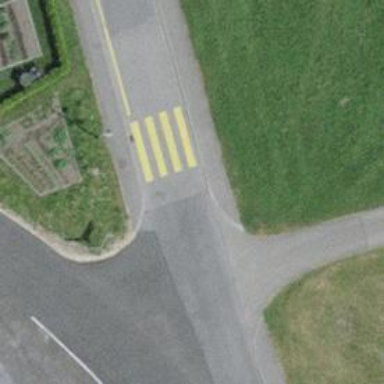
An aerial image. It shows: Uncontrolled zebra crossing with zebra markings.